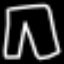
Label: pants